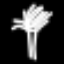
Label: palm tree